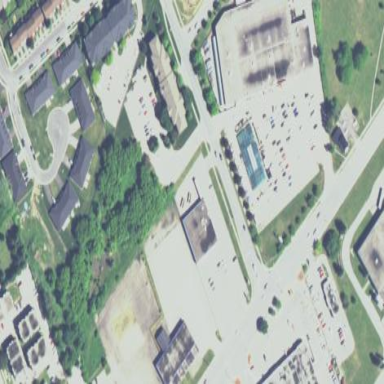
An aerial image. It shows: Retail area.